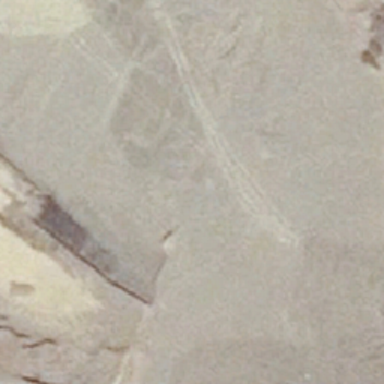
There are many dark green trees beside the bare land .